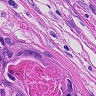
Metastatic tissue present: yes